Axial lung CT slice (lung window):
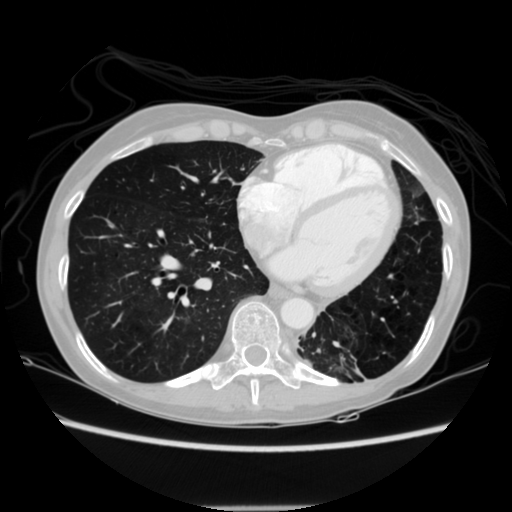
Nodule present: no